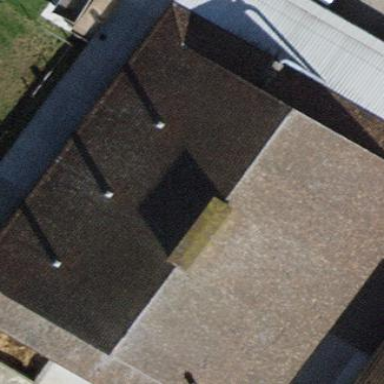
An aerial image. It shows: Building with tile roof.